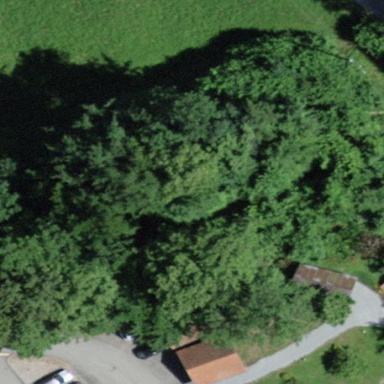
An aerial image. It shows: Mixed woodland area with various types of leaves.